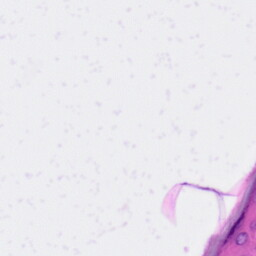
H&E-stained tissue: Skin